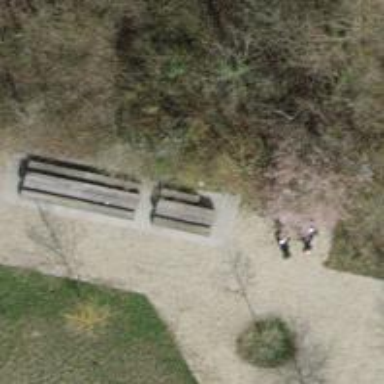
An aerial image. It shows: Picnic table located in leisure land area.